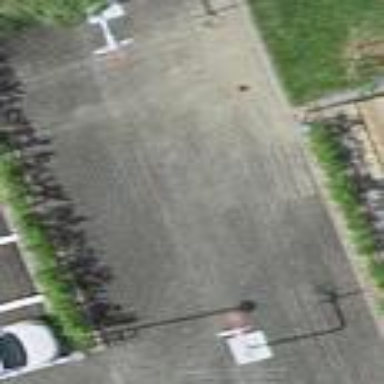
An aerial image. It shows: Basketball court with asphalt surface.